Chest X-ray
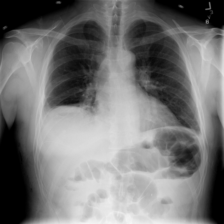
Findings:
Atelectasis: positive
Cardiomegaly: negative
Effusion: negative
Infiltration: negative
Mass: negative
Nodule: negative
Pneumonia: negative
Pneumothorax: negative
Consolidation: negative
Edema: negative
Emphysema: negative
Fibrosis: negative
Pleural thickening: negative
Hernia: negative